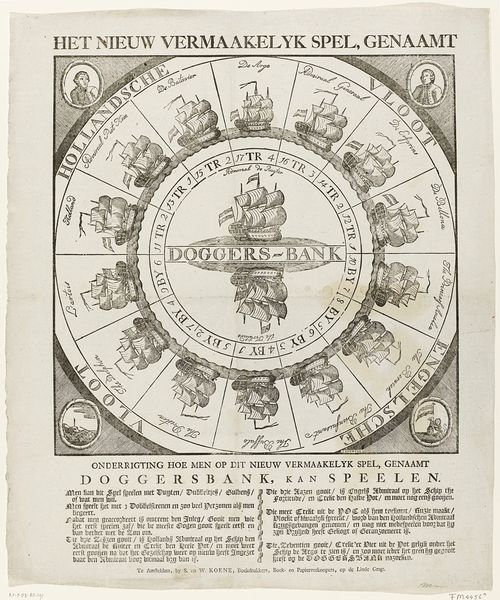
Titel: Bordspel Doggersbank
Künstler: A. Bouwens
Standort: Amsterdam
Institution: Rijksmuseum
Schlagwörter: document, navigation, ship, paper, shio, chip, travel, bank